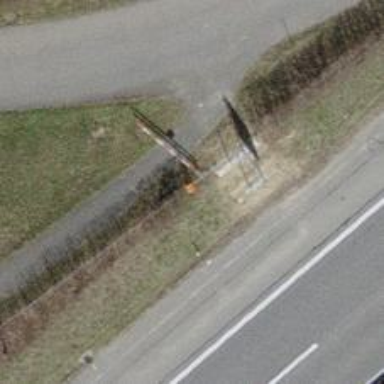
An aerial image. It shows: Aerial marker.